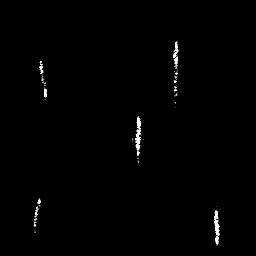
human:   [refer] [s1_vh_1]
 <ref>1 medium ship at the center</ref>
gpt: <box>[[51, 43, 57, 60, 0]]</box>

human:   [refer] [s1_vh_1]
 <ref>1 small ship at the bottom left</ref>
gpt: <box>[[11, 76, 16, 89, 0]]</box>